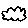
Label: cloud